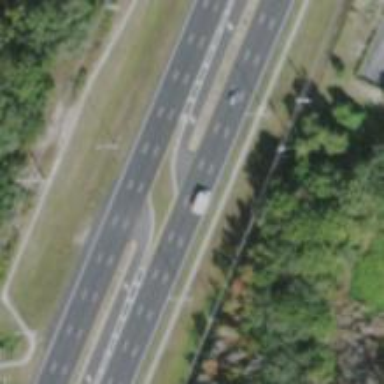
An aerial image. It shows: Trunk link highway.